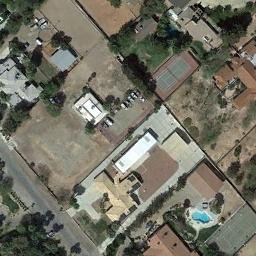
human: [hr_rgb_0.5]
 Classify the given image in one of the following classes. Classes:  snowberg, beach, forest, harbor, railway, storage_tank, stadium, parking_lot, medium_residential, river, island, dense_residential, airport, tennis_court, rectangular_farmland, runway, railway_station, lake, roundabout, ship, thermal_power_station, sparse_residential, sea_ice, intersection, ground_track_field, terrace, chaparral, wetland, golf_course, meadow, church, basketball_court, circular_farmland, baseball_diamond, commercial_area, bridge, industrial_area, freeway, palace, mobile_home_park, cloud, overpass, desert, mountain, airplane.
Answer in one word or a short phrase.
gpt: tennis_court